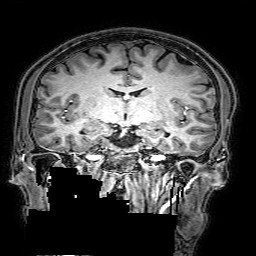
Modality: T1w
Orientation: sagittal
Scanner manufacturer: philips
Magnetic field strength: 3 T
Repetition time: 0.0096 s
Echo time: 0.0046 s